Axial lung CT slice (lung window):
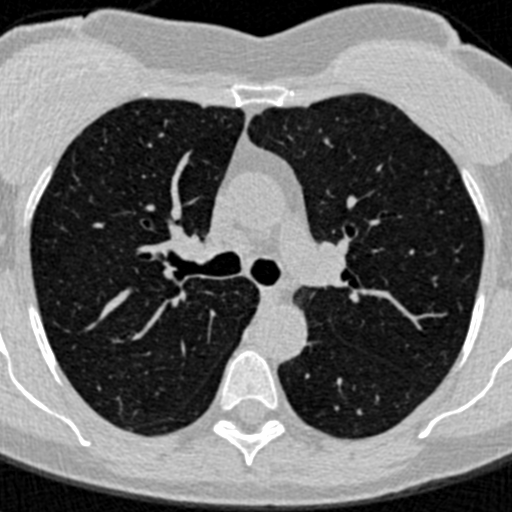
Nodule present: no